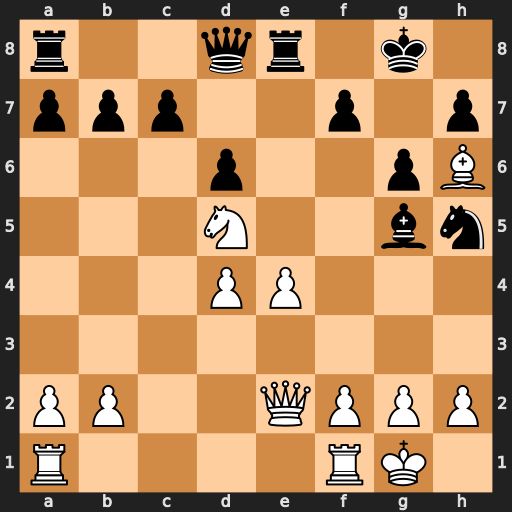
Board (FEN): r2qr1k1/ppp2p1p/3p2pB/3N2bn/3PP3/8/PP2QPPP/R4RK1
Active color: w
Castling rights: -
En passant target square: -
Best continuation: Bxg5 Qxg5 Nxc7 Nf4 Qf3